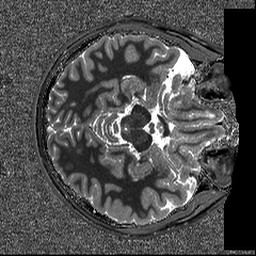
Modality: T1map
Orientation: axial
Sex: male